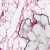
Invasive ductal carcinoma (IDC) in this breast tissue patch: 0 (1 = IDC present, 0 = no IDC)